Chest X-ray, PA view. Patient: 24 years old, sex F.
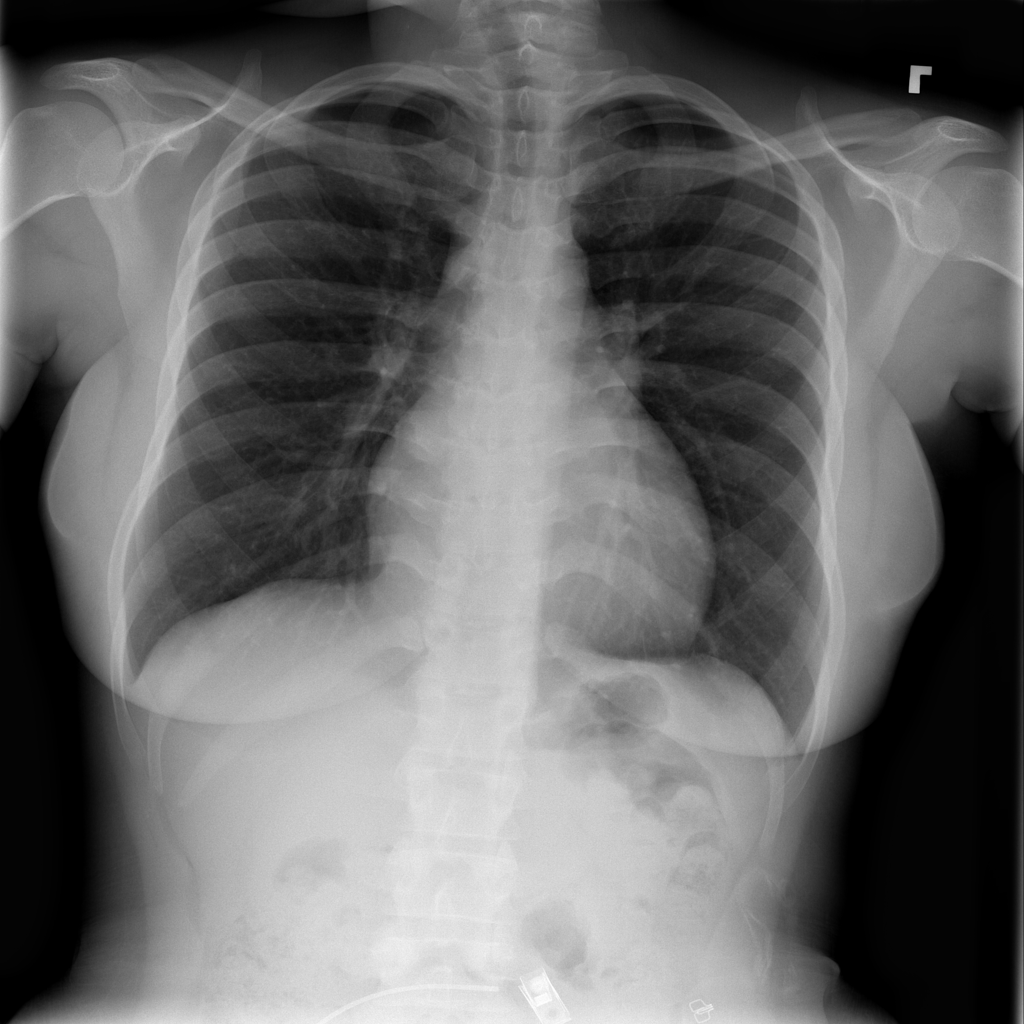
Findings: No Finding